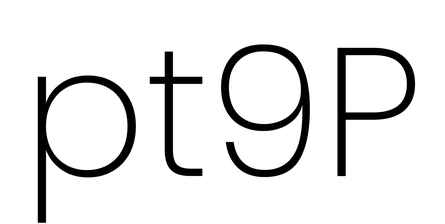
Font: Poppins-ExtraLight